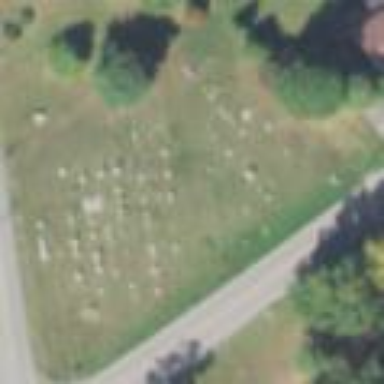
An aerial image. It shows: Cemetery.